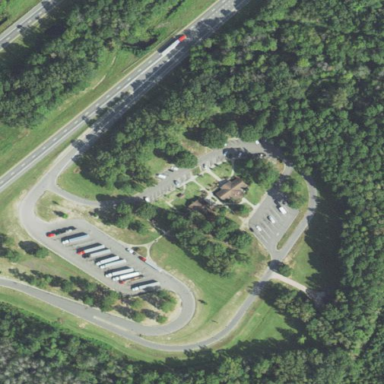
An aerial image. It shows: Rest area along the road.